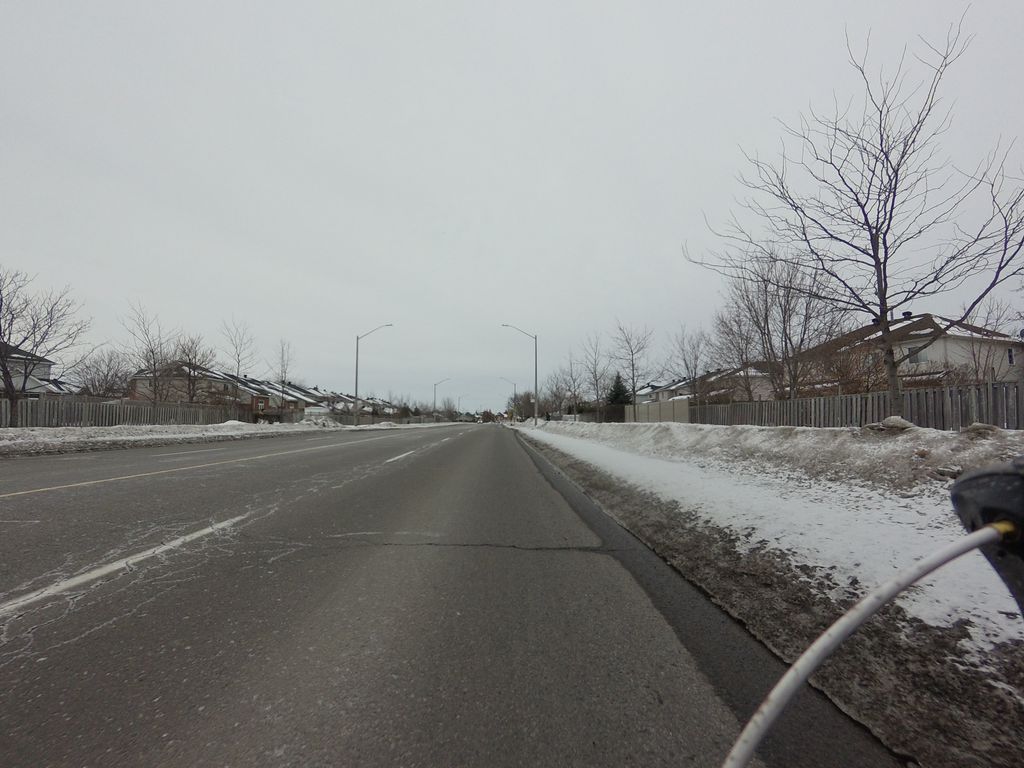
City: ottawa-gatineau